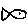
Label: fish